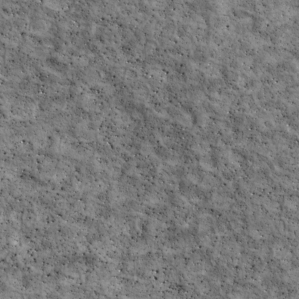
Label: non_frost